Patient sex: M
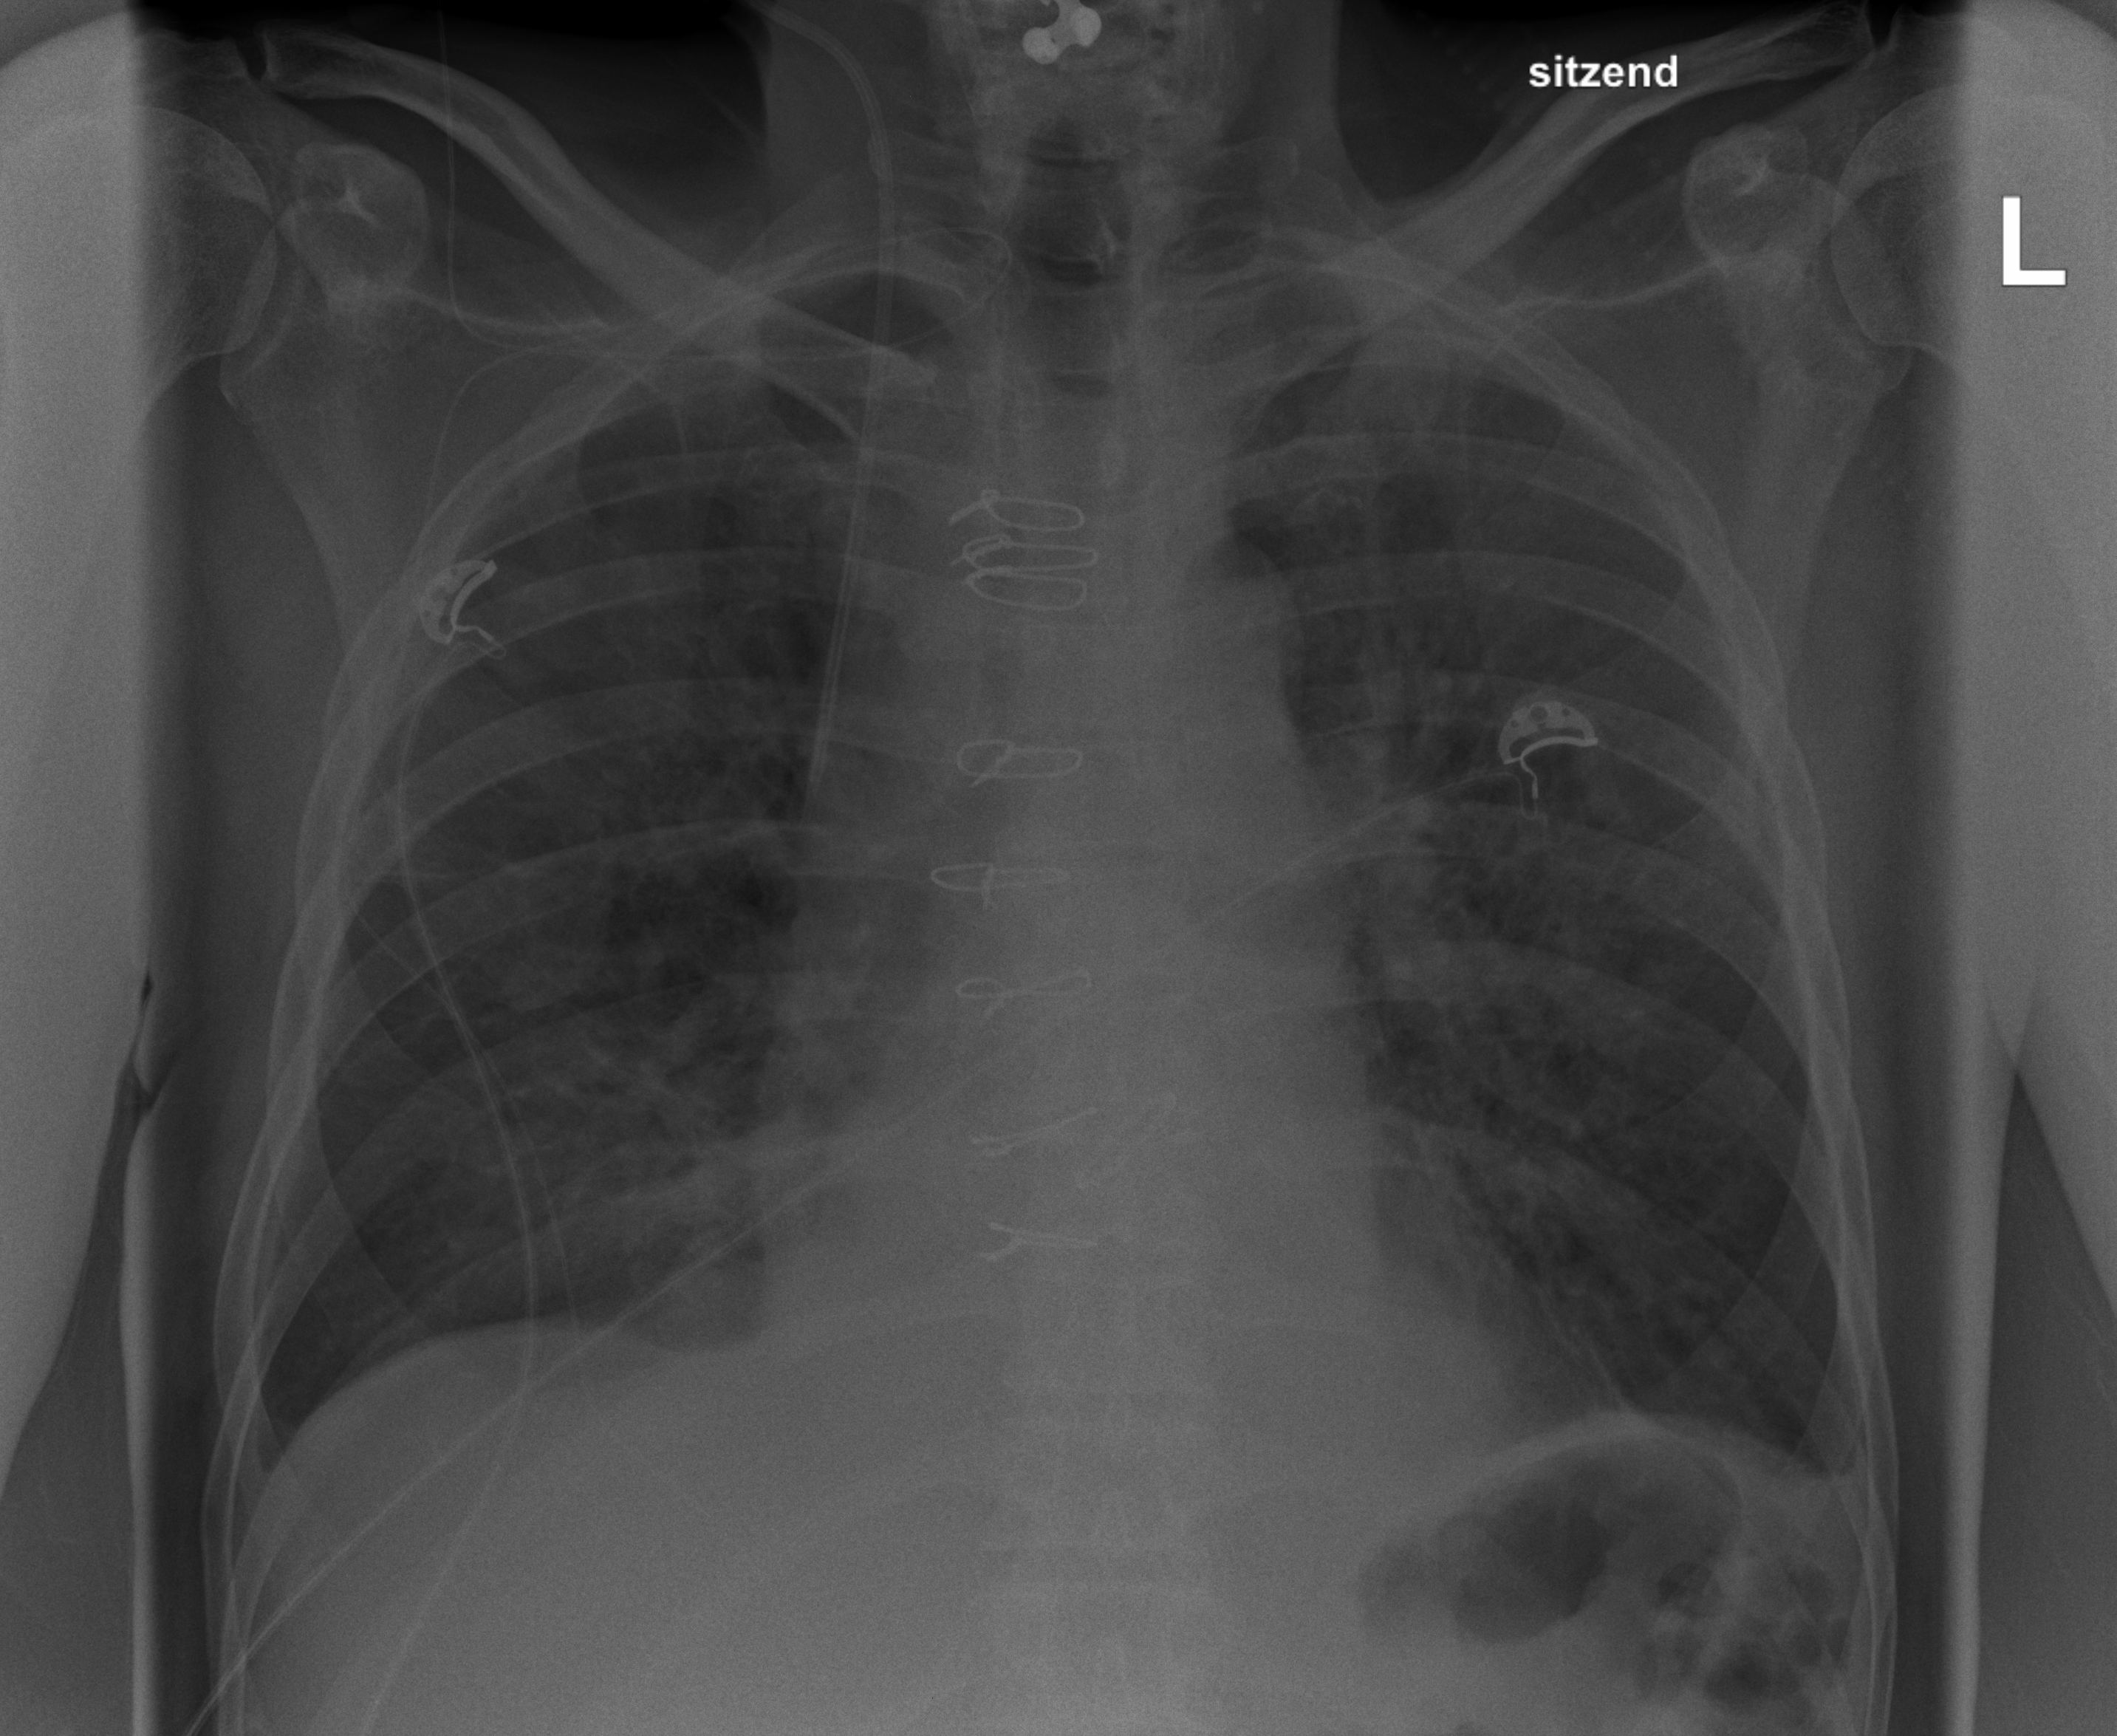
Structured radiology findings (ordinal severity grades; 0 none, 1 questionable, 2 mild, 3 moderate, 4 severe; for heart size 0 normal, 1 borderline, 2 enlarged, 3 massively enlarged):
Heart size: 0
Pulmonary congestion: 1
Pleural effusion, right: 0
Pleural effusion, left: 2
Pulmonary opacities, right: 2
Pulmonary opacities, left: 2
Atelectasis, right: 2
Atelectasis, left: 2